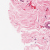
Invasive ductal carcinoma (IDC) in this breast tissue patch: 0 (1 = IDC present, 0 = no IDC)